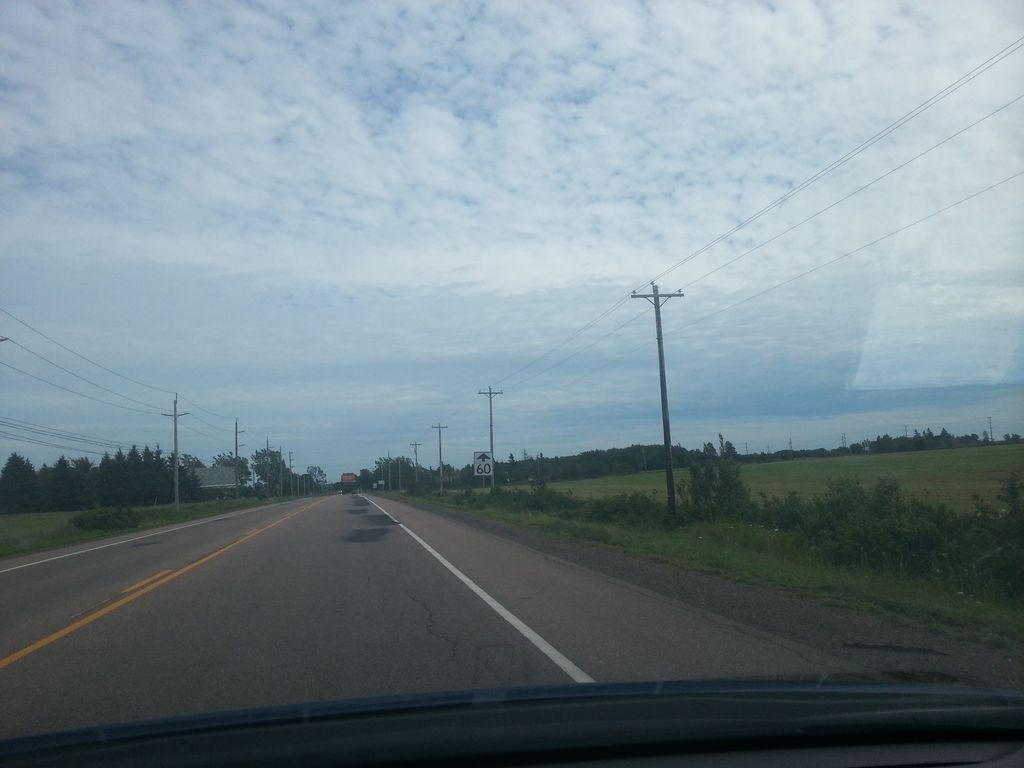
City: charlottetown